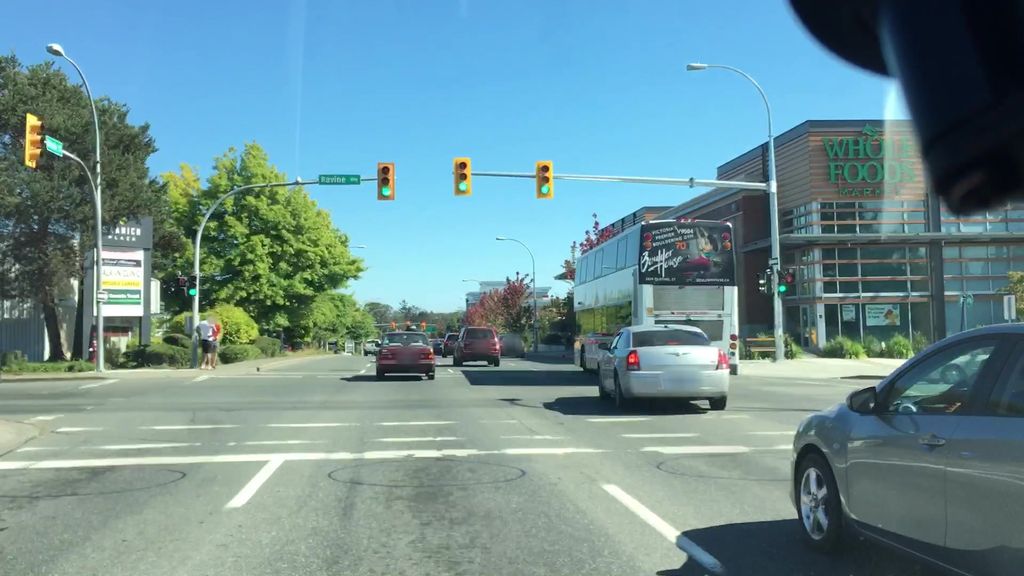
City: victoria